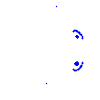
Particle: electron